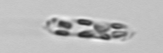
Label: Cerataulina_pelagica